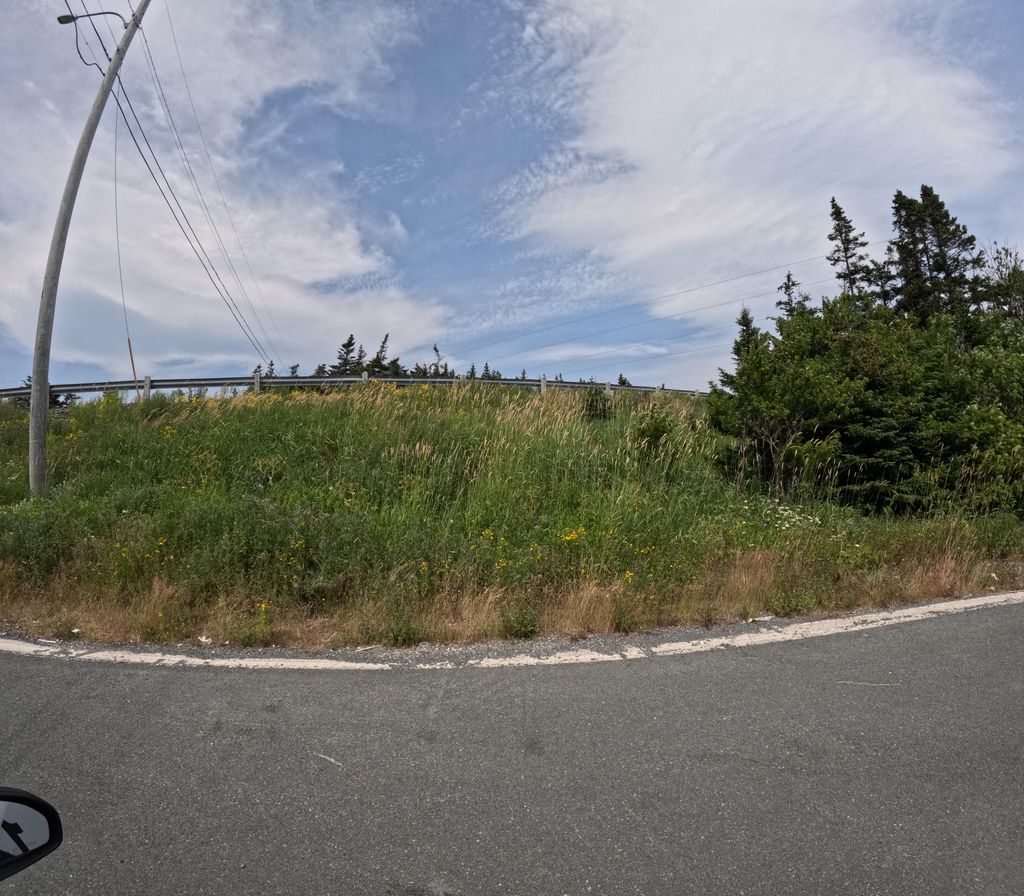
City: st_johns